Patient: sex M, age 42
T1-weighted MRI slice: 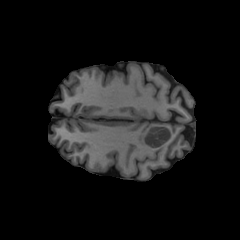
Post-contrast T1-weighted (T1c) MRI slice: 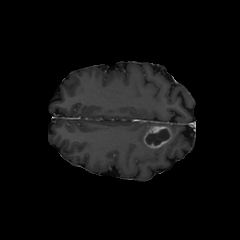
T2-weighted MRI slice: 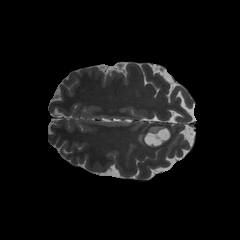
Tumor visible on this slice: yes
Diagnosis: Glioblastoma, IDH-wildtype
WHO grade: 4